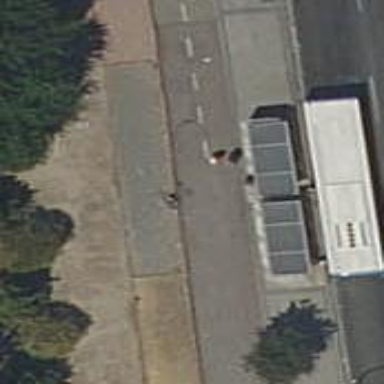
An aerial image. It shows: Bus stop with platform for public transport.